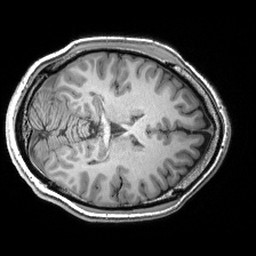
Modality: T1w
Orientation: axial
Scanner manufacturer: siemens
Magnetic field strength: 3 T
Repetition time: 2.53 s
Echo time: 0.00299 s